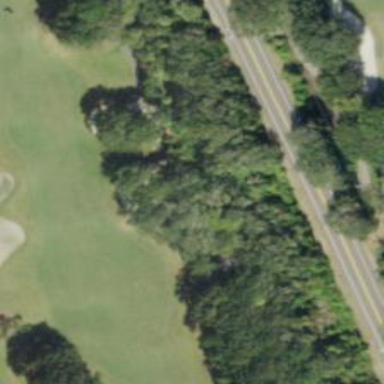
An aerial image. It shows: Grassy area designated as golf fairway.